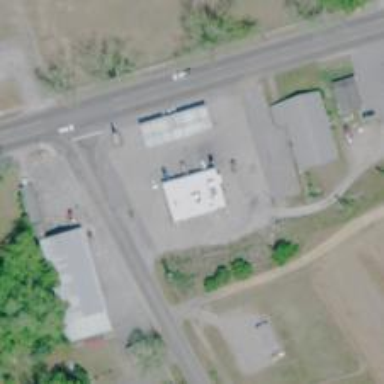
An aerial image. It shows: Convenience shop.